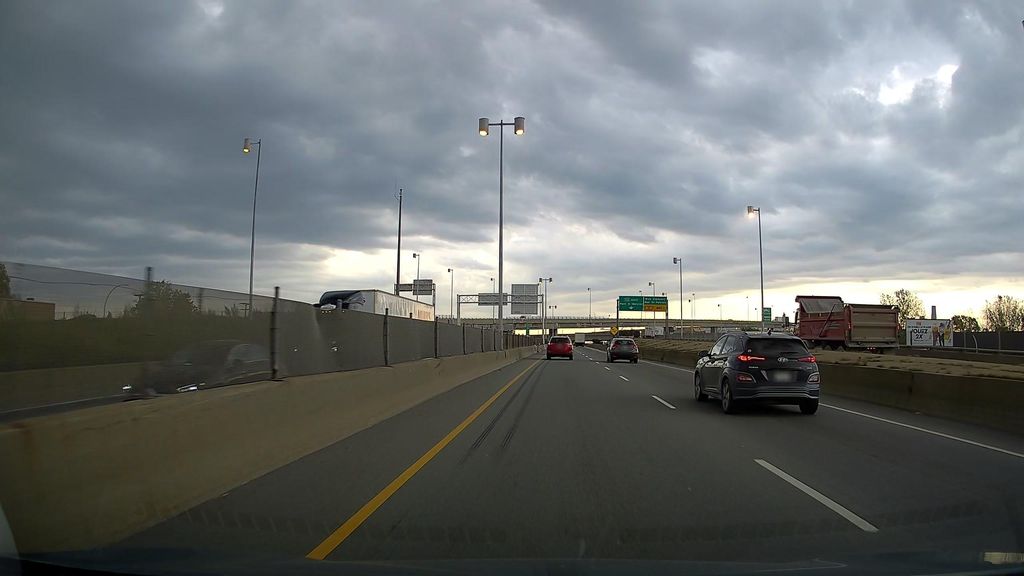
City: montreal